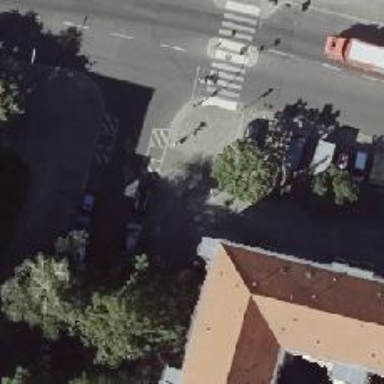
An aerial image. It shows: Sidewalk.